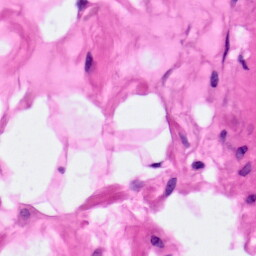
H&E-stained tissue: Pancreatic